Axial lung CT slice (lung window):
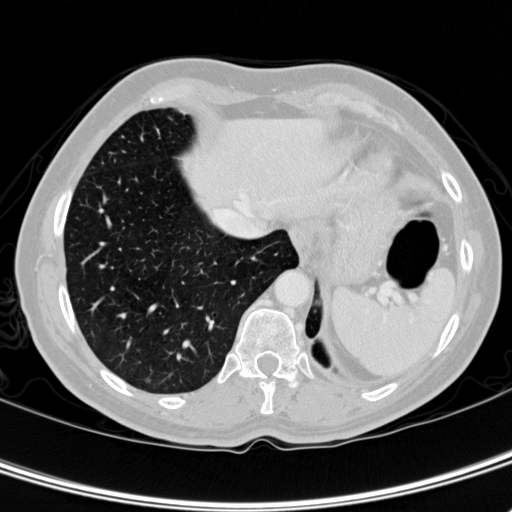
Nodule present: yes
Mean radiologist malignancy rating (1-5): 2.667